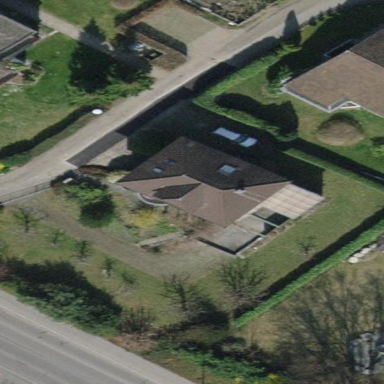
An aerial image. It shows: Detached building.